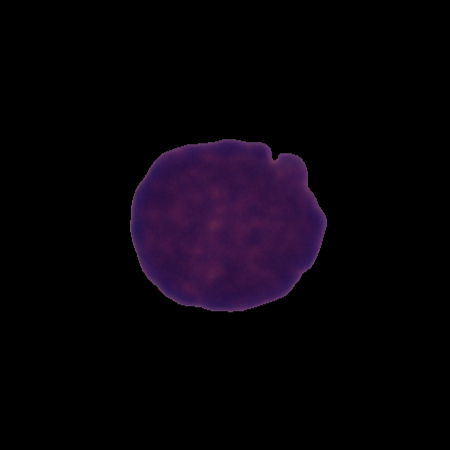
Label: cancer